高三 · 度量几何学
21. 已知 $A D$ 是 $\triangle A B C$ 的高, $A E$ 是 $\triangle A B C$ 的外接圆的直径, $A D$ 的延长线交外接圆于点 $F$, 求证: $\mathrm{BE}=\mathrm{FC}$.

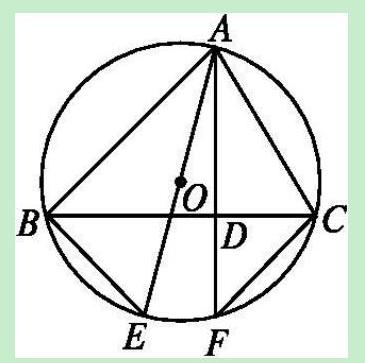
答案: 证明: $\because \mathrm{AE}$ 是直径,

$\therefore \angle \mathrm{ABE}=90^{\circ}$.

又 $\because \angle \mathrm{ADC}=90^{\circ}$,

$\therefore \angle \mathrm{ADC}=\angle \mathrm{ABE}$.

又 $\because \angle \mathrm{AEB}=\angle \mathrm{DCA}$,

$\therefore \triangle \mathrm{ABE} \sim \triangle \mathrm{ADC}$.

$\therefore \angle \mathrm{BAE}=\angle \mathrm{FAC}$

$\therefore \mathrm{BE}=\mathrm{FC}$
解析: : 分析: 本题主要考查了圆周角定理, 解决问题的关键是转化为证明 $\angle \mathrm{BAE}=\angle \mathrm{FAC}$,再转化为证明 $\triangle A B E \sim \triangle A D C$.